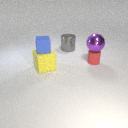
large purple metal sphere above small red rubber cylinder